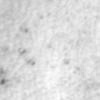
Label: no_change